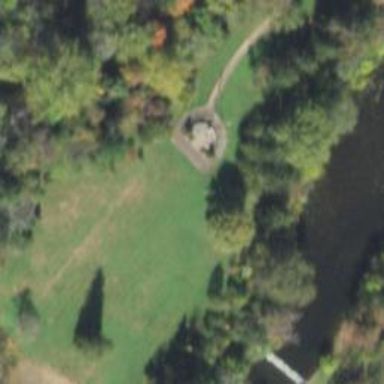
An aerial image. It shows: Historic monument.